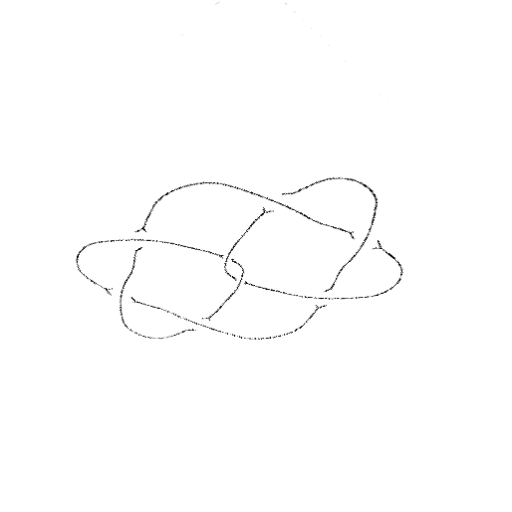
Crossing number: 8